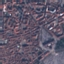
Land use / land cover class: Residential